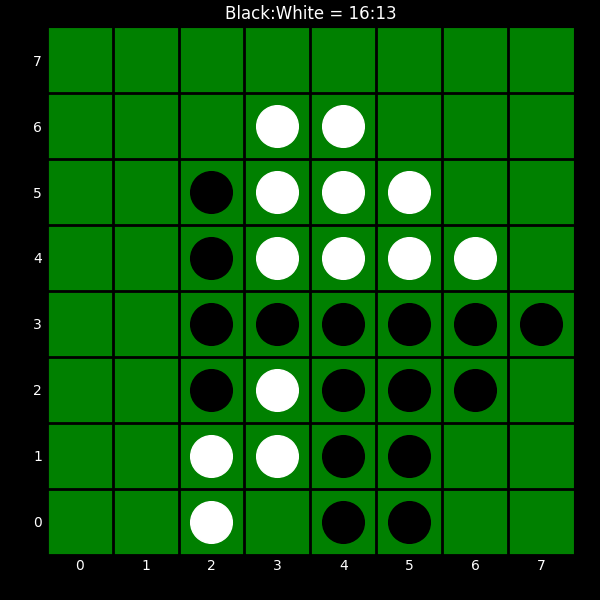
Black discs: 16
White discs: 13